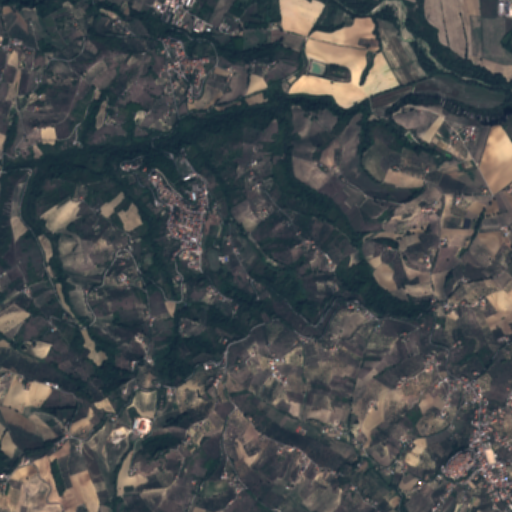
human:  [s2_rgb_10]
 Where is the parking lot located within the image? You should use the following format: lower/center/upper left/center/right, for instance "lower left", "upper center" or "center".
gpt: The parking lot is located in the center left of the image.
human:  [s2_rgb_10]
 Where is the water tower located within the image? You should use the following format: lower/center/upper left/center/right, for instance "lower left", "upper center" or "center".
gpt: The water tower is located in the lower center of the image.
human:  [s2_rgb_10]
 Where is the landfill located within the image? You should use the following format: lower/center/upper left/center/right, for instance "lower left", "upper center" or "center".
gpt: There is no landfill in the image.